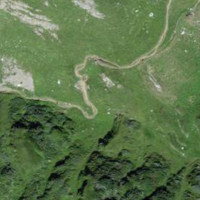
EUNIS habitat code: 23
Species observed at this site:
Traunsteinera globosa